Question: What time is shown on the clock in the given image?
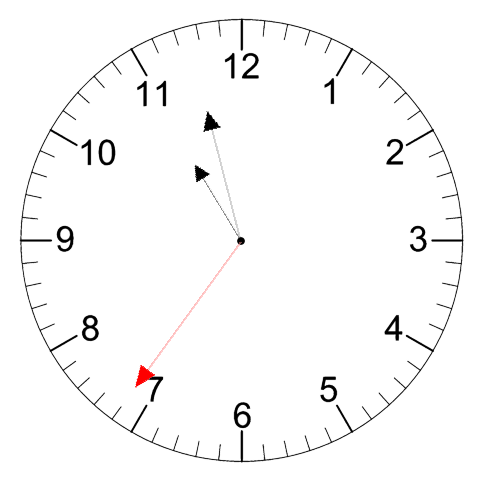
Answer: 10:57:36